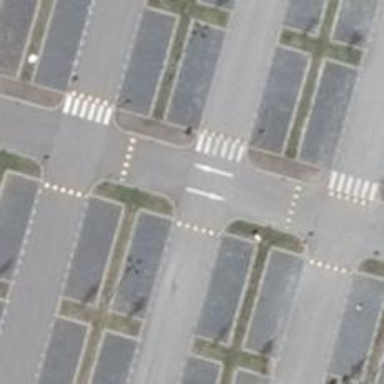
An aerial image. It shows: Parking aisle designated as service road.